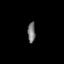
Tissue: lung
Cell type: Epithelial cells
Senescence score: 0.1923
Nuclear area (px): 158
Mean DAPI intensity: 116.949